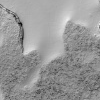
Atmospheric dust classification: not_dusty